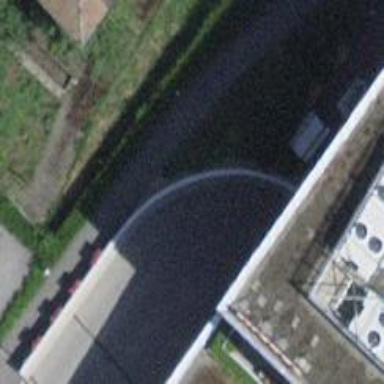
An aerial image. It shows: Entrance to parking area.